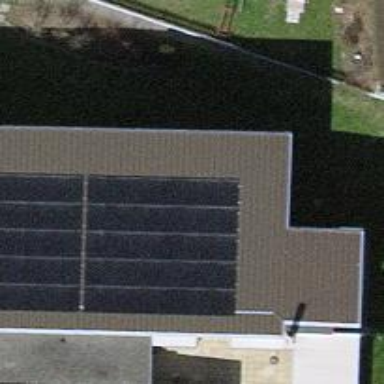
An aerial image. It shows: Solar power generator.